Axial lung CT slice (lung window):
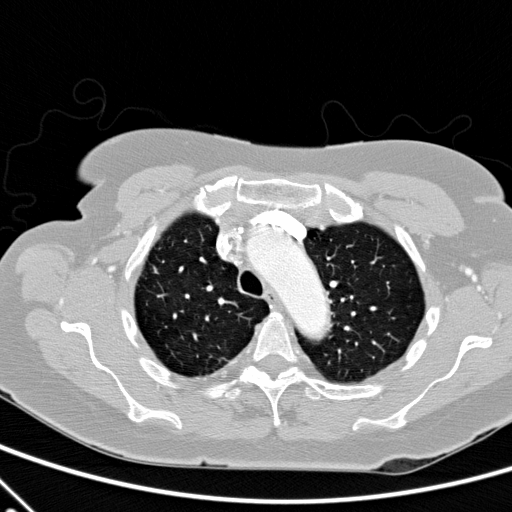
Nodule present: no